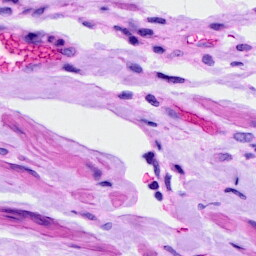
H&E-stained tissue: Ovarian